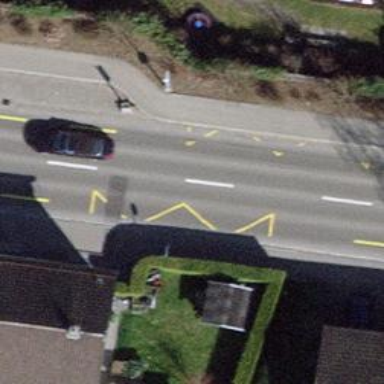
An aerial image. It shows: Public transport stop position.